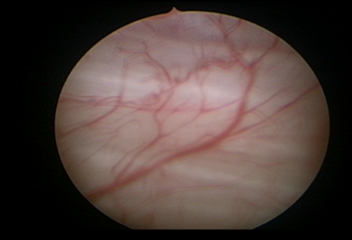
Modality: WLC
Class: Normal mucosa
Bladder cancer association: No